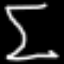
Label: hourglass